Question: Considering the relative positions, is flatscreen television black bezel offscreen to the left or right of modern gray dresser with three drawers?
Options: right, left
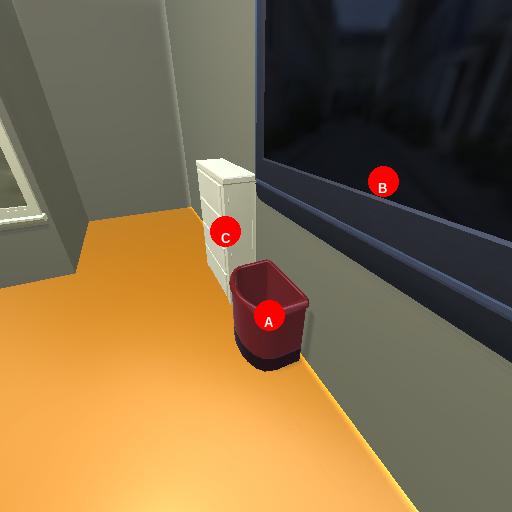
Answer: right